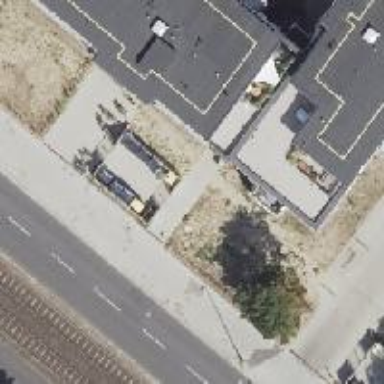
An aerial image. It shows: Footway tunnel passing through building.